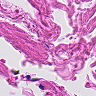
Metastatic tissue present: no